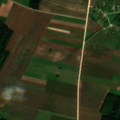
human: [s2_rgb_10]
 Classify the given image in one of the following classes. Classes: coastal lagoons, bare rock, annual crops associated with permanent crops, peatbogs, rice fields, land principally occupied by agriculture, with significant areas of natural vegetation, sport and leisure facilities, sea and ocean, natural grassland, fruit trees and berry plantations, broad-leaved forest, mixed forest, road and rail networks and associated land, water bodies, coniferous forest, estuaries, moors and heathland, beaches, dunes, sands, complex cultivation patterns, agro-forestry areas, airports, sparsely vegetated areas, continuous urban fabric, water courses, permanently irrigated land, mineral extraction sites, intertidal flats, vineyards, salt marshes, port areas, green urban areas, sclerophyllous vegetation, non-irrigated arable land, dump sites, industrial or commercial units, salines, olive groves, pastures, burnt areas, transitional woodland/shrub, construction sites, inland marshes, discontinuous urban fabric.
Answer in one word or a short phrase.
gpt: non-irrigated arable land, pastures, complex cultivation patterns, mixed forest